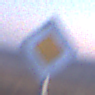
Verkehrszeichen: Vorfahrtsstrasse
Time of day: SunriseSunset
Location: Outdoor (Nature)
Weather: Clear
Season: NotSpecified
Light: Natural